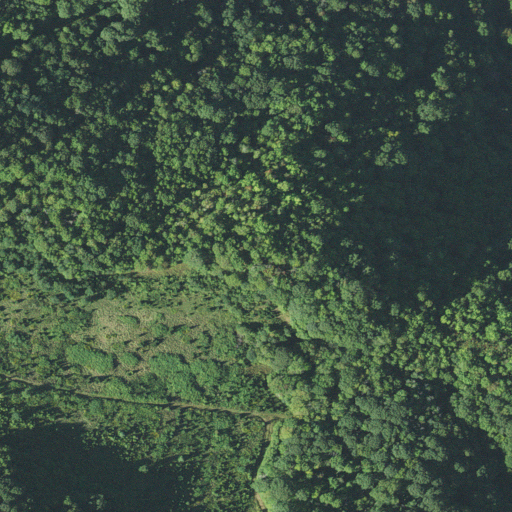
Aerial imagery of mountain in North Carolina named Bearpen Rock containing mixed forest, deciduous forest, and shrub